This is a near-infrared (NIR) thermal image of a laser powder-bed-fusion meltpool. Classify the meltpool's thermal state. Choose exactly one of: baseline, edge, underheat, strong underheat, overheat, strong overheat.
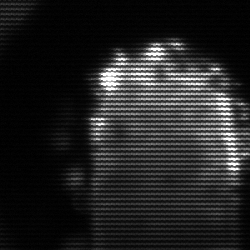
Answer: baseline